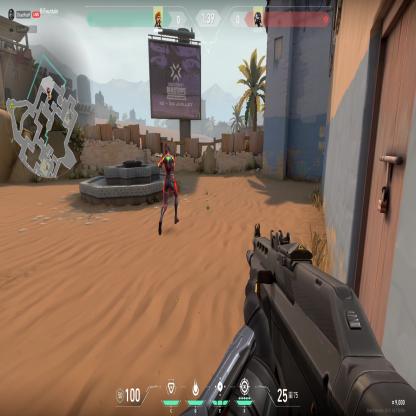
Label: enemy